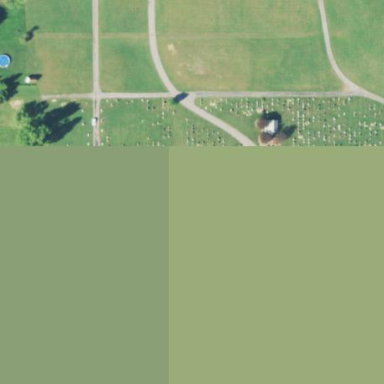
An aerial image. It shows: Grave yard.